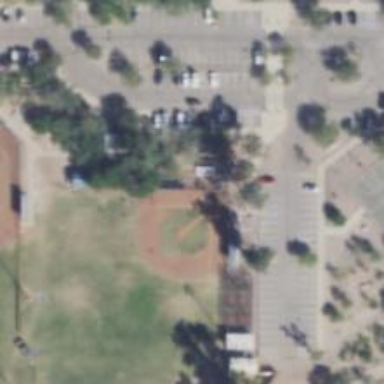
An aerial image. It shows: Baseball pitch for leisure land activities.